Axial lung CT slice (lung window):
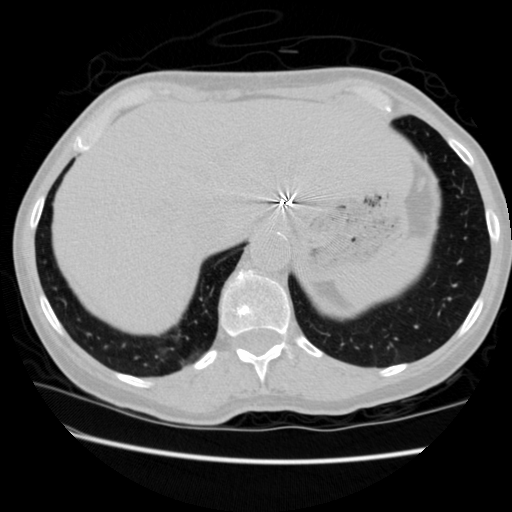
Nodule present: no